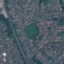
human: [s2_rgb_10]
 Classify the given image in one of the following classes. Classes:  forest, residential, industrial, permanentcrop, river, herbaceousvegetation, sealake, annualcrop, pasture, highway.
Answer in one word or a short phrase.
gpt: Residential